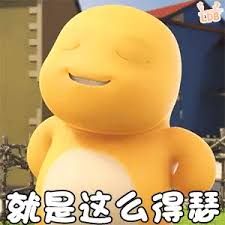
Label: nailong